Aerial crown-view tile of a tropical tree (Barro Colorado Island, Panama), acquired 20250818:
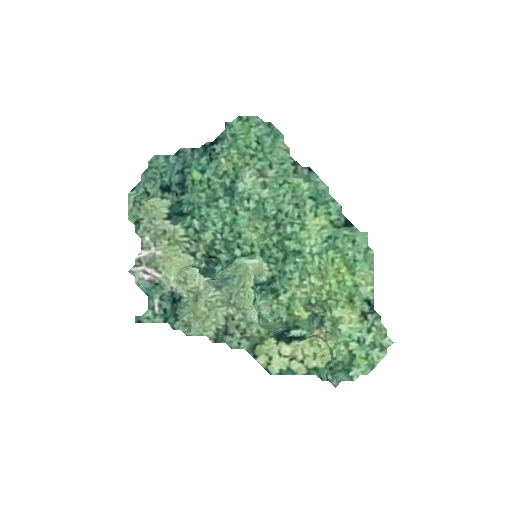
Species: Cecropia insignis
GBIF accepted scientific name: Cecropia insignis
Crown area: 66.491 m²